Aerial crown-view tile of a tropical tree (Barro Colorado Island, Panama), acquired 20250414:
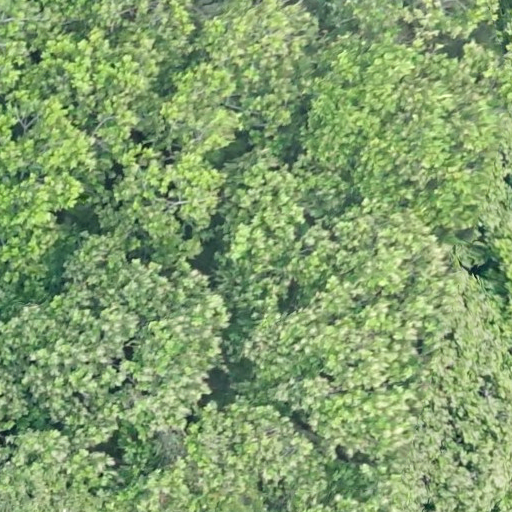
Species: Anacardium excelsum
GBIF accepted scientific name: Anacardium excelsum
Crown area: 831.358 m²